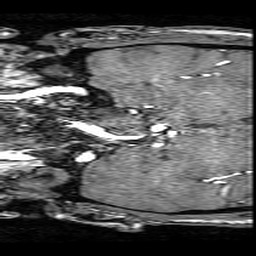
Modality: angio
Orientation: coronal
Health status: ill
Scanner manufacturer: philips
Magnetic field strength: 3 T
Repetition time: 0.0183 s
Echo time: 0.003386 s